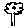
Label: flower